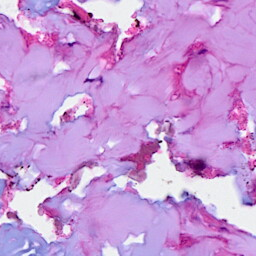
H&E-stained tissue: Breast